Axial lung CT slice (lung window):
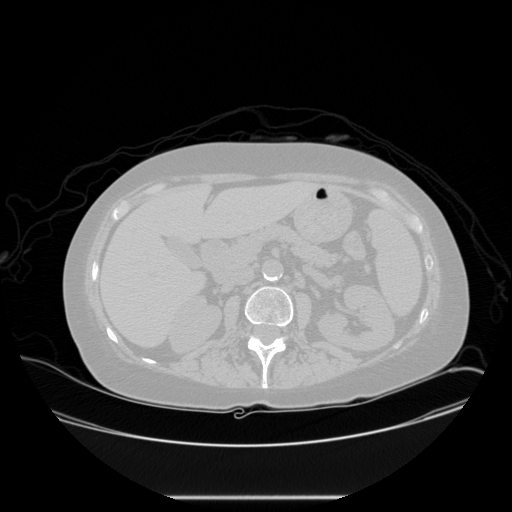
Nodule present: no